Field crop: maize
Growth stage: 1
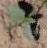
Species: datura